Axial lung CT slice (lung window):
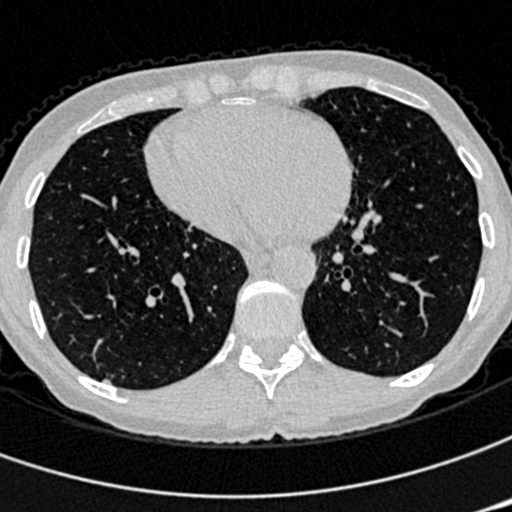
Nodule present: no